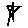
Label: star